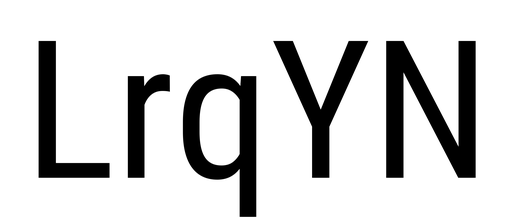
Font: Roboto_Condensed_Regular